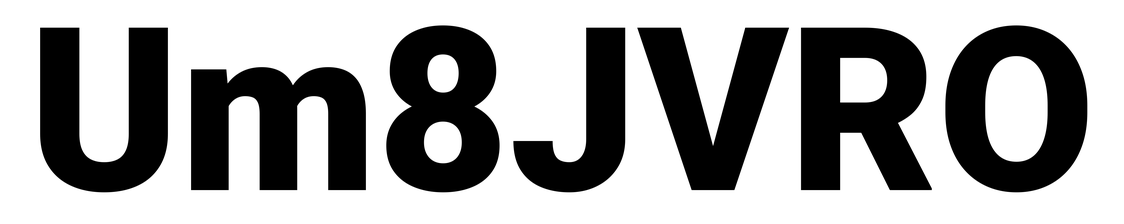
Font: Roboto_Black